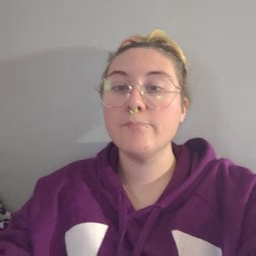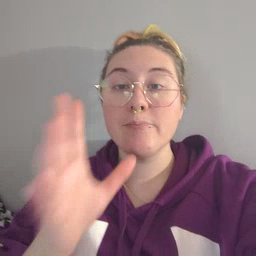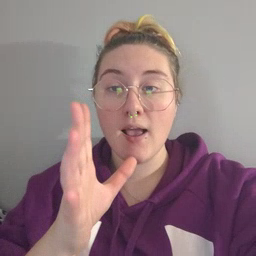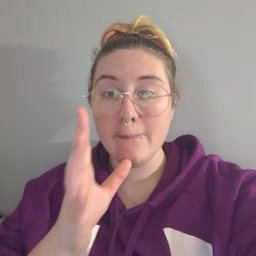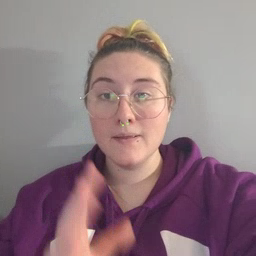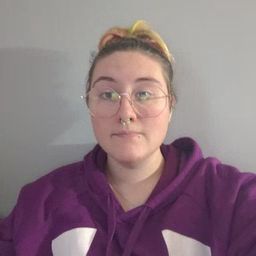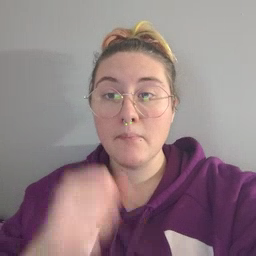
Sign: mom